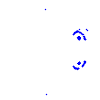
Particle: pion